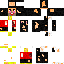
A female human skin with dark skin, wearing brown long hair dressed in a red hoodie and black pants, featuring a closed mouth.